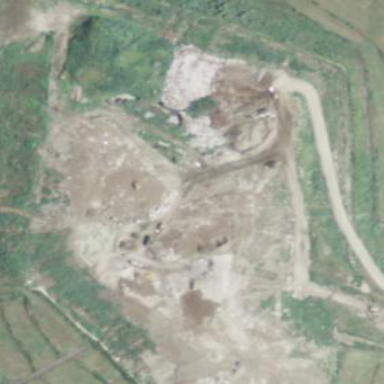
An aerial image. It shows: Landfill area.